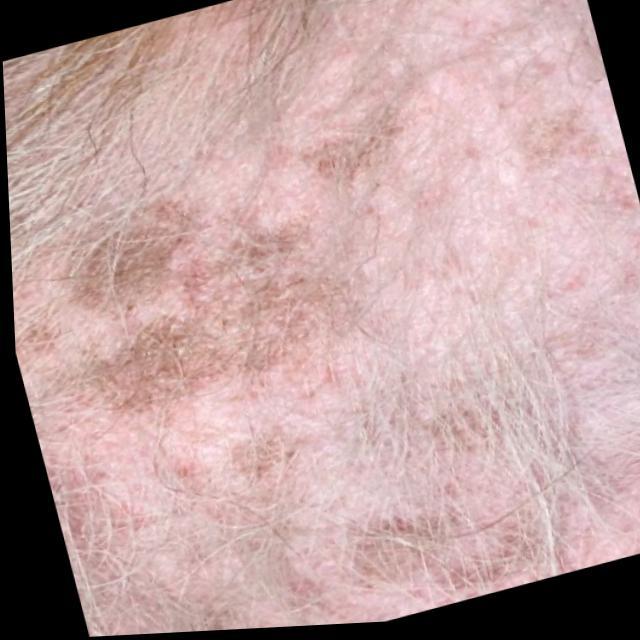
Canine demodicosis (Demodex mange) — caused by Demodex canis mites. Presents with alopecia, follicular papules, pustules, and comedones. Often localized on face and forelimbs.